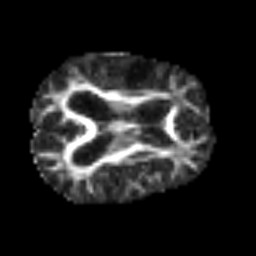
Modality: FA
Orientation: axial
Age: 69
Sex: male
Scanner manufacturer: siemens
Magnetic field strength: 3 T
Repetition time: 3.2 s
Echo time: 0.081 s